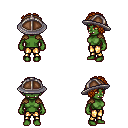
a pixel art fantasy rpg character, female body template, orc, green skin, leather shoulder armor, gold greaves, brunette curly afro hairstyle, chain helm, four views (front, back, left, right), 2x2 character sprite sheet, small pixel art, hard edges, no anti-aliasing